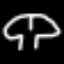
Label: mushroom